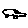
Label: car